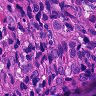
Metastatic tissue present: yes